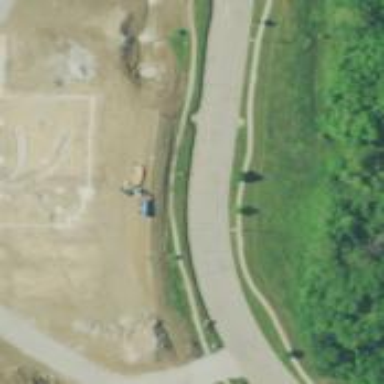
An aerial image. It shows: Unclassified asphalt road with separate sidewalk.